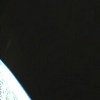
Label: space